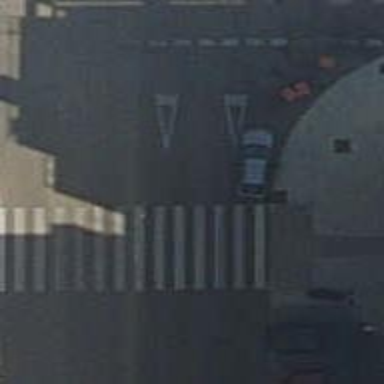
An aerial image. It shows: Uncontrolled road crossing.